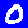
Digit: 0